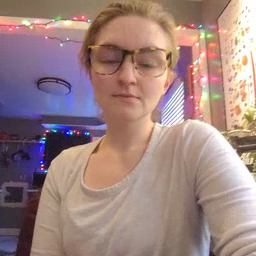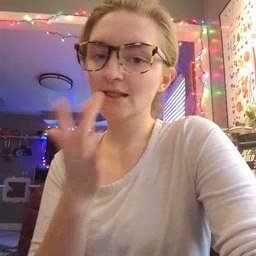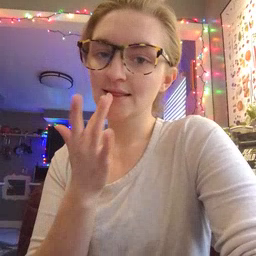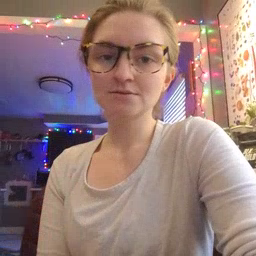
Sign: taste